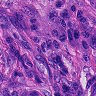
Metastatic tissue present: yes